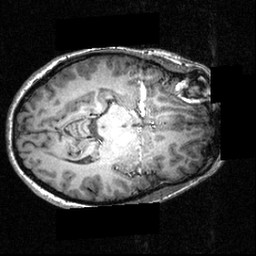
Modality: T1w
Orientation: axial
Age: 21
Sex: female
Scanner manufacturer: siemens
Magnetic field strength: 3.951 T
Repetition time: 1.5 s
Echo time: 0.00335 s